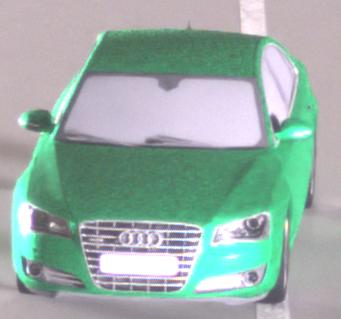
Make: Audi
Model: A8 D4
Model produced from: 2009
Model produced until: 2017
Doors: 4
Color: green
Road condition: dry road
Daytime: midday
Contrast: medium contrast